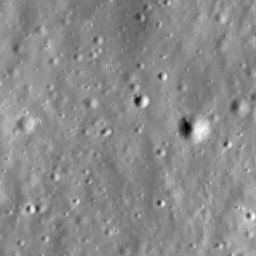
Host type: hard_negative
Lunar coordinates: latitude 20.614, longitude 148.3125